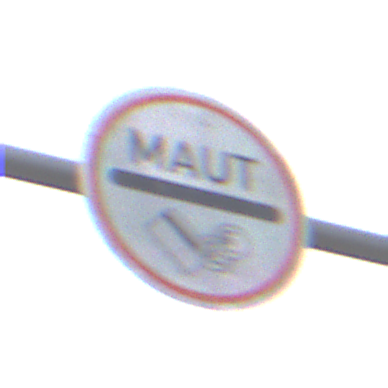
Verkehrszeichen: MautflichtigeStrecke
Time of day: MorningAfternoon
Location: Outdoor (RoadRail)
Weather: Overcast
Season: NotSpecified
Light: Natural